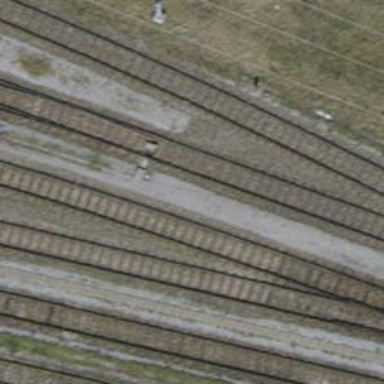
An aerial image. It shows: Rail siding with electrified contact lines for trains.